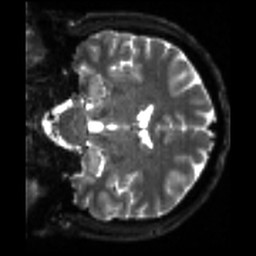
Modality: sbref
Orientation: coronal
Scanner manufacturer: siemens
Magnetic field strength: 3 T
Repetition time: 4 s
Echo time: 0.0594 s